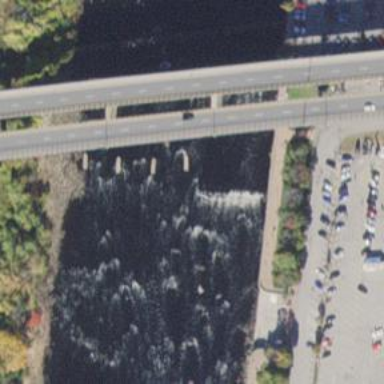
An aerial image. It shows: Pier supporting bridge.